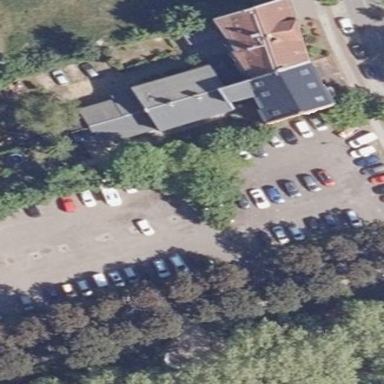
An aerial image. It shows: Parking area with surface.